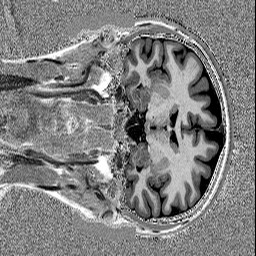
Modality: UNIT1
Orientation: coronal
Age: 30
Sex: female
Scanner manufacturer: siemens
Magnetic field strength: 3 T
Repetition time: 5 s
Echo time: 0.00298 s